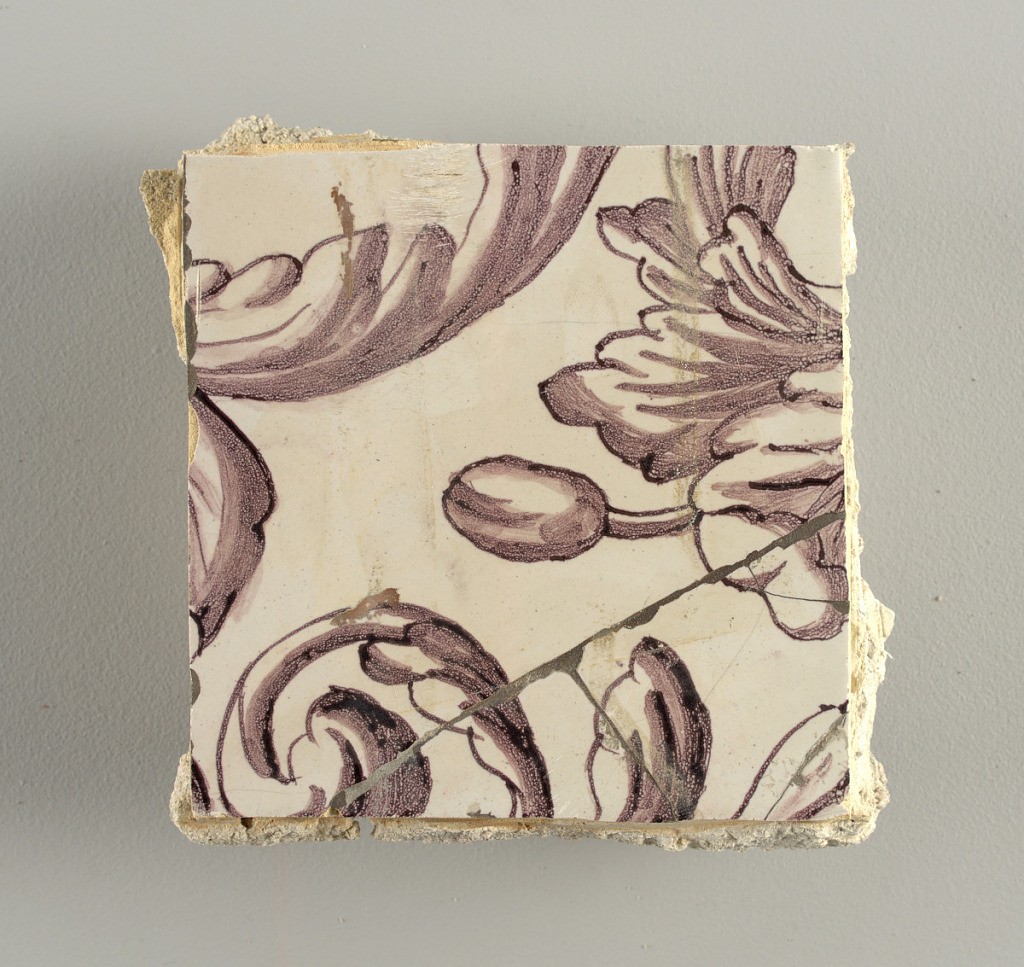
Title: Tile wall facing
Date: ca. 1725
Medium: Tin-glazed earthenware, underglaze
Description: Horizontal rectangle.  Thirty tiles wide and twenty-three tiles high with opening for fireplace eleven tiles wide and ten high.  Foliage arabesques disposed about three vertical axes from which are emphazised by urns at center and right, and at left by the figure of a standing woman carrying an infant on her arm and accompanied by two children.